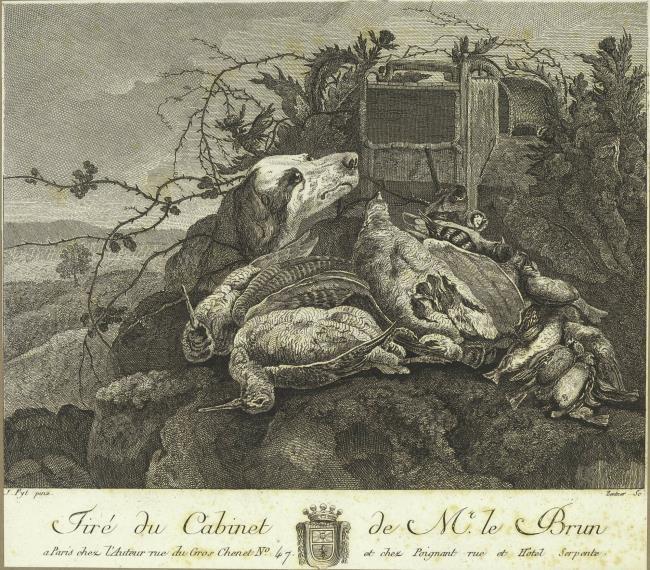
Title: Hond bij buit van drie patrijzen in een landschap
Artist: J.L.L.C. Zentner
Earliest date: 1770
Latest date: 1792
Genre: reproductive print
Keywords: game piece (still life), landscape (genre), dog, partridge, fowl (game)